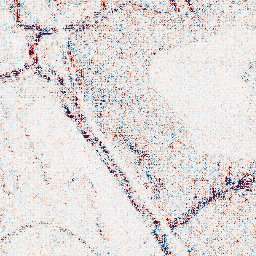
Category: wavelet
Decomposition family: wavelet_reverse_biorthogonal
Decomposition parameters: wavelet: rbio4.4
level: 1
Upsampling method: area
Upsampling parameters: scale: 4
Upsampling scale: 4